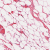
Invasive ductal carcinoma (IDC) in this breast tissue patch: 0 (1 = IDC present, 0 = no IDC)